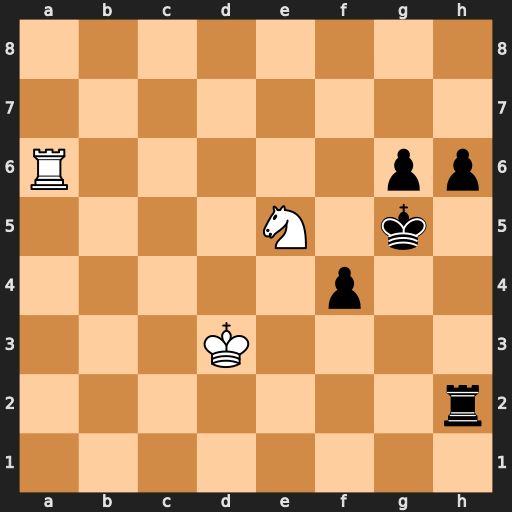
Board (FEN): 8/8/R5pp/4N1k1/5p2/3K4/7r/8
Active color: w
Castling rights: -
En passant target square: -
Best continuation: Nf3+ Kg4 Nxh2+